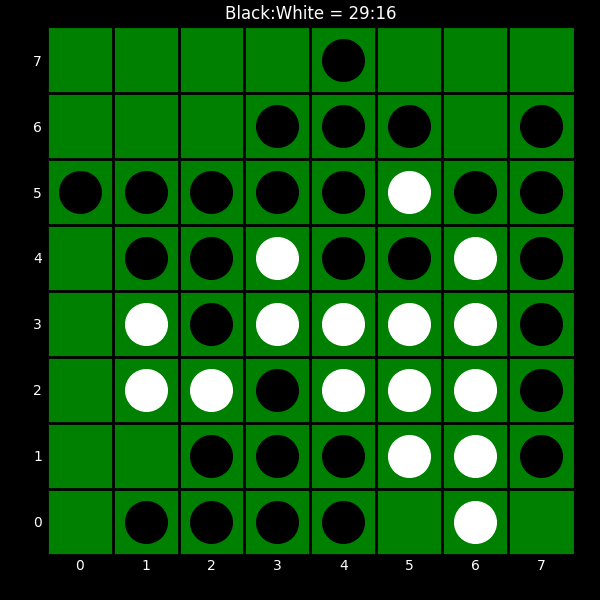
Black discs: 29
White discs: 16